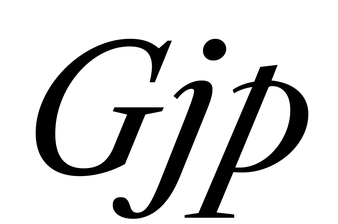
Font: LibreCaslonText-Italic_Italic